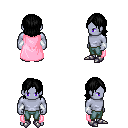
a pixel art fantasy rpg character, male body template, dark elf, purple skin, pink cape, teal pants, black long bangs hairstyle, white cloth bracers, metal boots, four views (front, back, left, right), 2x2 character sprite sheet, small pixel art, hard edges, no anti-aliasing